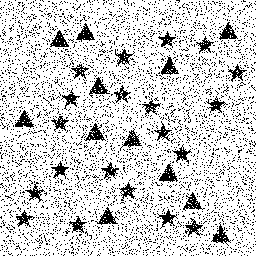
Squares: 0
Triangles: 12
Stars: 20
Total shapes: 32